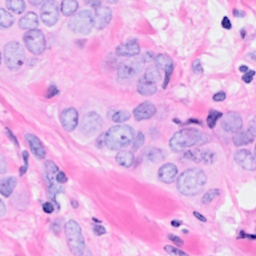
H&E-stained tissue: Breast